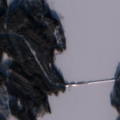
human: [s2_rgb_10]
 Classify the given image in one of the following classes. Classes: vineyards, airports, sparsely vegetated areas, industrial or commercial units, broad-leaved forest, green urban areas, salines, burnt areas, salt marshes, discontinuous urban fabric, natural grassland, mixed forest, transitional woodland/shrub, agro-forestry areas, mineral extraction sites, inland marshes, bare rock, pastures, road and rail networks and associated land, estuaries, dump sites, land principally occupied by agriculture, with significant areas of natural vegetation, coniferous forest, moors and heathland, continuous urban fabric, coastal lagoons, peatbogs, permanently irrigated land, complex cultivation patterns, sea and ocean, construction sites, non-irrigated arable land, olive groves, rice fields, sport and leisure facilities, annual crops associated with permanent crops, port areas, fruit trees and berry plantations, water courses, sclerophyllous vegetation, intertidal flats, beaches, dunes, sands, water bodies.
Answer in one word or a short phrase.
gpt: coniferous forest, mixed forest, transitional woodland/shrub, water bodies